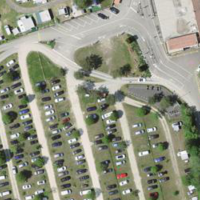
EUNIS habitat code: 53
Species observed at this site:
Sporobolus indicus